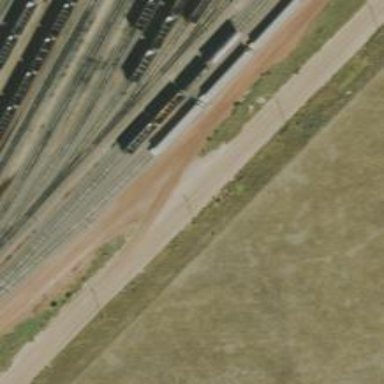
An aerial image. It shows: Railway yard in service.